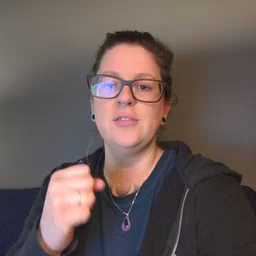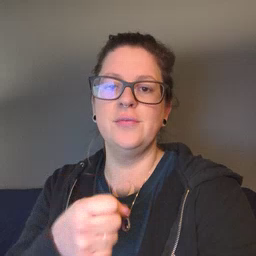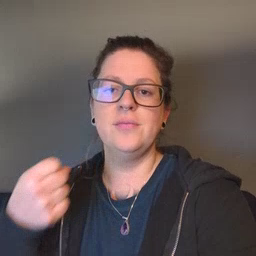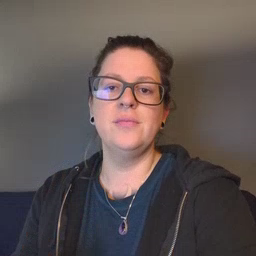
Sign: refrigerator